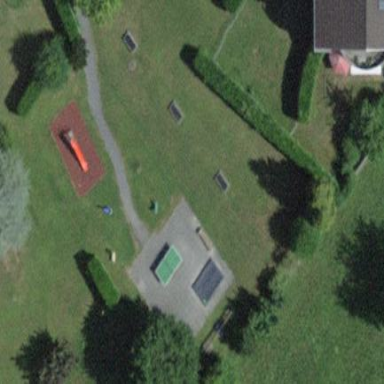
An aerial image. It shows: Playground area for leisure activities on the land.